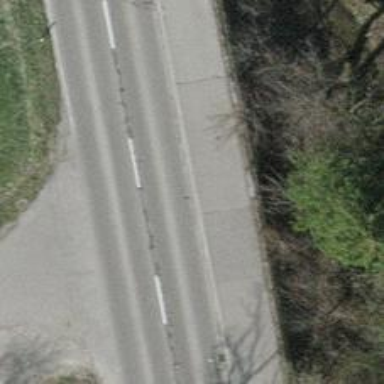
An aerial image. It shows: Asphalt path with grade 1 track type.